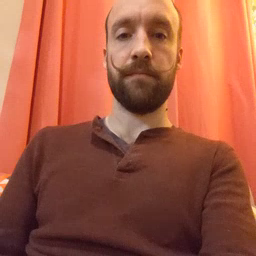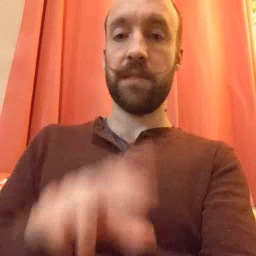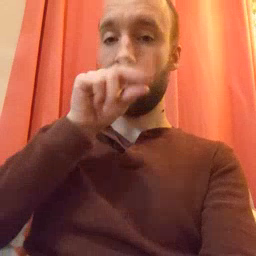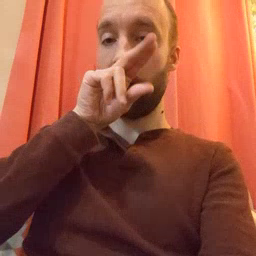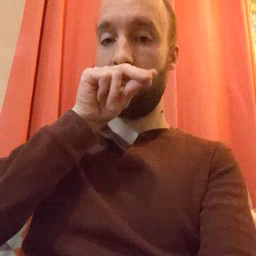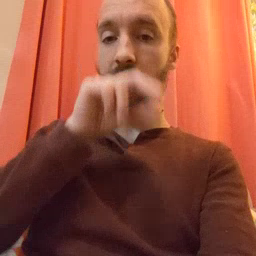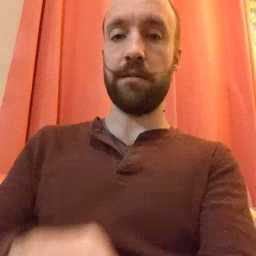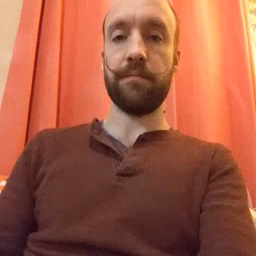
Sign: duck